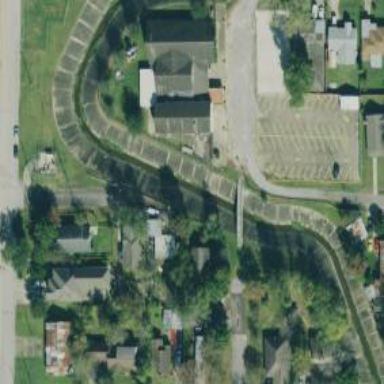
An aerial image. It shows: Footway on bridge.